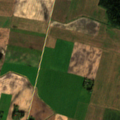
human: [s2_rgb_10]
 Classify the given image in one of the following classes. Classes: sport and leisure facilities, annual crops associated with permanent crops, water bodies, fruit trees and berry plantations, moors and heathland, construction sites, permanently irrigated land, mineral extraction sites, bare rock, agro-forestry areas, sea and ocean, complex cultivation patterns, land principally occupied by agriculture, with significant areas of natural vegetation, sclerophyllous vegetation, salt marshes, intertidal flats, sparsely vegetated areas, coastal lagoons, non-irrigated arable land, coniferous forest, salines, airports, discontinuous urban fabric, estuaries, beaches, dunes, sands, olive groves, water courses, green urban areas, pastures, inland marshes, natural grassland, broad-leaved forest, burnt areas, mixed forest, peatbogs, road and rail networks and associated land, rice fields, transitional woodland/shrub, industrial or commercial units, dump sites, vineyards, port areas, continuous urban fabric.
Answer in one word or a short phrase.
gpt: non-irrigated arable land, complex cultivation patterns, broad-leaved forest, mixed forest